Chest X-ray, AP view. Patient: 43 years old, sex F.
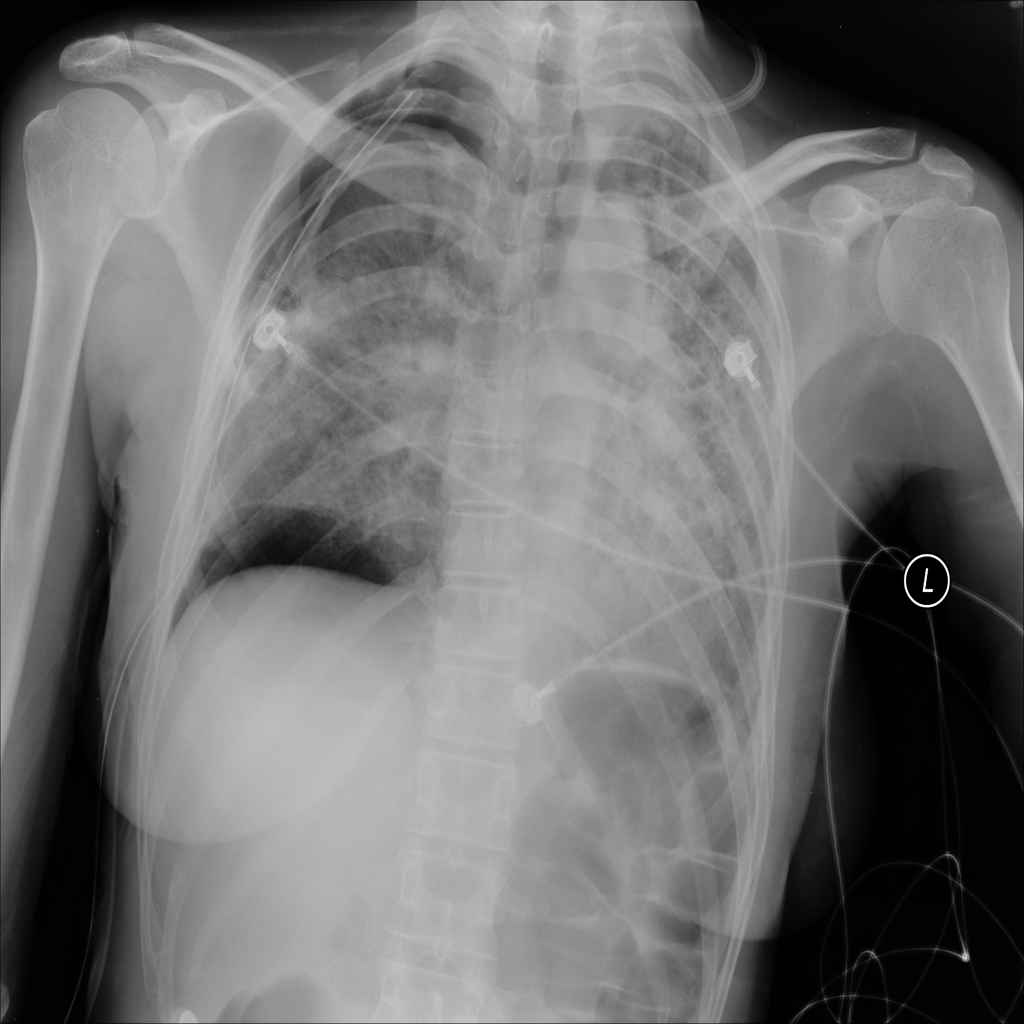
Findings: Pneumothorax